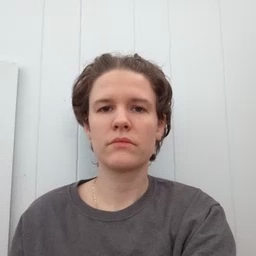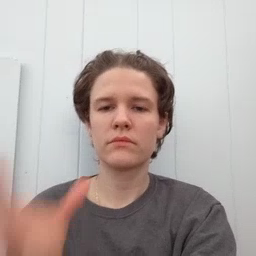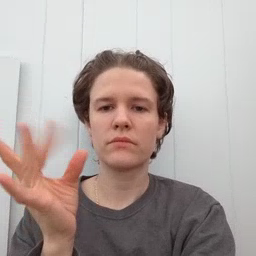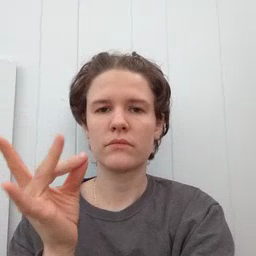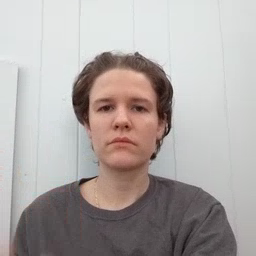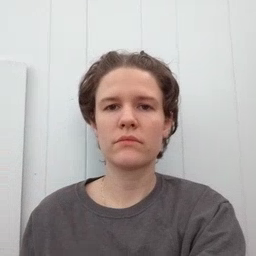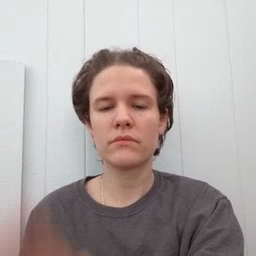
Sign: sticky